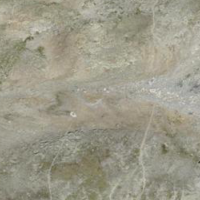
EUNIS habitat code: 48
Species observed at this site:
Ranunculus glacialis